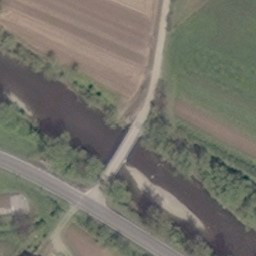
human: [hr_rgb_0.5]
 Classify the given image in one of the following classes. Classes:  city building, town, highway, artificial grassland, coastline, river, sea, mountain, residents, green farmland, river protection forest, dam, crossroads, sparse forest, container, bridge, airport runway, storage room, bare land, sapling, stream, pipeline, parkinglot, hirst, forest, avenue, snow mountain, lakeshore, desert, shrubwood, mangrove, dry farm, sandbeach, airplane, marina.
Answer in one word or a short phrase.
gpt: river